Question: I am doing an Calendar integration with Office 365 through the Microsoft Graph.
At the moment I have a hard time turning a changing an <URL> from 'SeriesMaster' to 'SingleInstance'.
When creating an Event, I sent a 'recurrence' resulting in it creating a 'SeriesMaster' and the respective 'Occurrence' Events expected!
When the user requests to change an Event into a single meeting, I update the Event and set the 'type' to 'SingleInstance' as the API suggests:
Despite returning an 'HTTP 200', office 365 is ignoring my request to change the meeting 'type' but does apply the rest of the changes included in the payload (except for recurrence). It acts as if I were just doing an update to the series master.
This is a screenshot of my payload (before converting it to JSON):

I have tried setting 'Type' with values of 'SingleInstance' and '0' but it does not make a difference.
Anyone have any suggestions or ideas on how to solve?
I want to avoid deleting the Series Master re-creating a Single Instance event.
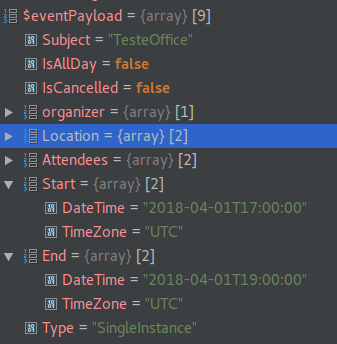
Answer: The 'type' property is read-only.
Instead, to convert a 'SeriesMaster' into a 'SingleInstance' you simply remove the Recurrence Pattern (this will also remove any associated 'Occurrence' or 'Exception' instances).
You do this by issuing a 'PATCH' to '/v1.0/me/events/{event-id}' with a JSON payload of:
'''
PATCH https://graph.microsoft.com/v1.0/me/events/{id}
Content-type: application/json
{
"recurrence": null
}
'''